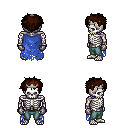
a pixel art fantasy rpg character, male body template, skeleton, blue tattered cape, teal pants, brown bedhead hairstyle, silver tiara, metal gloves, four views (front, back, left, right), 2x2 character sprite sheet, small pixel art, hard edges, no anti-aliasing